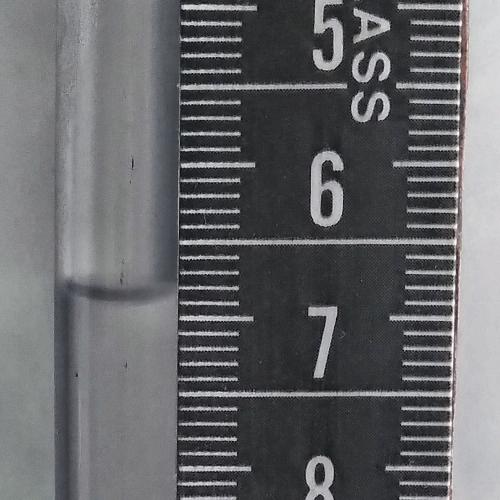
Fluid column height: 6.9 cm